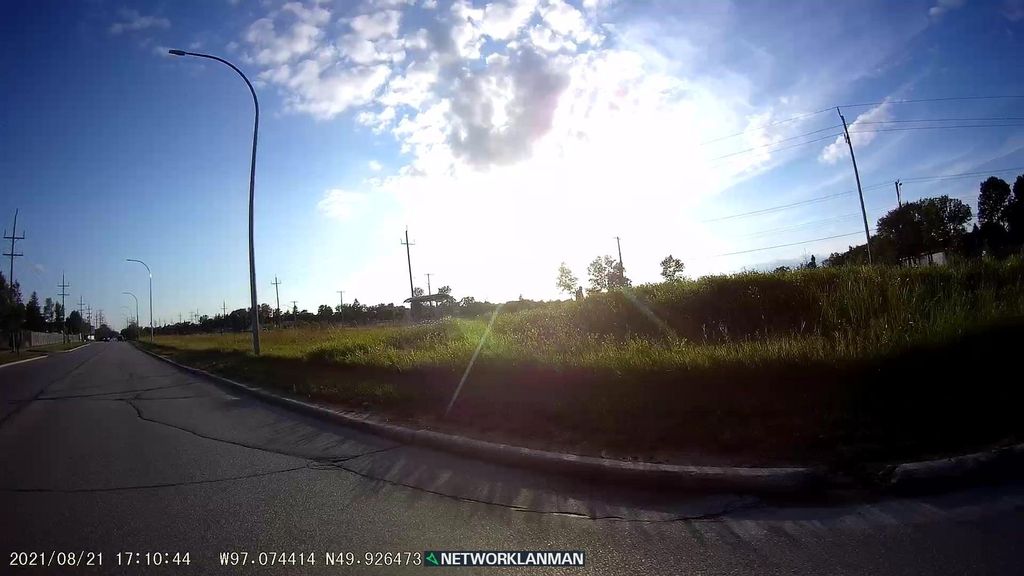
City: winnipeg